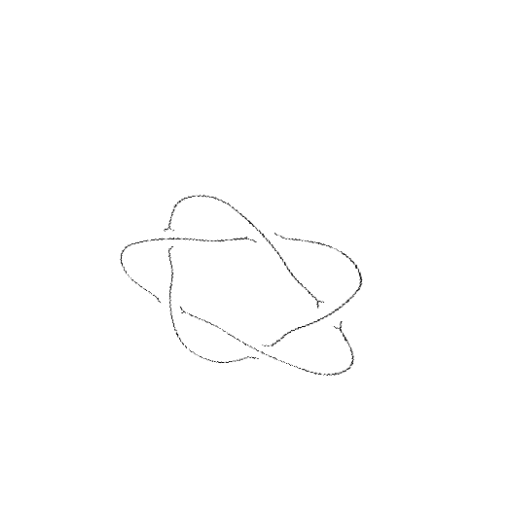
Crossing number: 5